Question: im using a mvc kendo grid and in that grid i want to use a multiselect. Somehow when the grid have fetched the data is says undefined for the multiselect value but when i press the update button in the grid it finds the correct values for the multiselect.

Here is the viewmodel im binding my grid to where suppliers is for the multiselect
'''
public class CustomerViewModel
{
public CustomerViewModel()
{
Suppliers = new List<SupplierViewModel>();
}
public int CustomerId { get; set; }
public string CustomerName { get; set; }
[StringLength(2, ErrorMessage = "CountryCode cannot be longer than 2 characters.")]
public string CountryCode { get; set; }
public string CustomerERPId { get; set; }
[UIHint("SupplierMultiEditor")]
public ICollection<SupplierViewModel> Suppliers { get; set; }
}
'''
here is the view for my grid:
'''
<div>
<script type="text/kendo" id="supplierTemplate">
<ul>
#for(var i = 0; i< data.length; i++){#
<li>#:data[i].Name#</li>
#}#
</ul>
</script>
<script type="text/javascript">
var supplierTemplate = kendo.template($("#supplierTemplate").html(), { useWithBlock: false });
console.log("Supplier " + supplierTemplate);
</script>
@(Html.Kendo().Grid<CustomerViewModel>()
.Name("CustomerGrid")
.Columns(col =>
{
col.Bound(c => c.CustomerName);
col.Bound(c => c.CountryCode).Filterable(false);
col.Bound(c => c.Suppliers).ClientTemplate("#=supplierTemplate(Suppliers)#").Filterable(false);
col.Command(command =>
{
command.Edit();
command.Destroy();
}).Width(220).Title("Edit/Delete");
})
.ToolBar(toolbar =>
{
toolbar.Create();
})
.Scrollable()
.Filterable(ftb => ftb.Mode(GridFilterMode.Row))
.Sortable()
.HtmlAttributes(new { style = "height:525px" })
.Pageable(pageable => pageable
.Refresh(true)
.PageSizes(true)
.ButtonCount(5))
.DataSource(dataSource => dataSource
.Ajax()
.Model(model =>
{
model.Id(s => s.CustomerId);
model.Field(s => s.Suppliers).DefaultValue(new List<SupplierViewModel>());
})
.Create(update => update.Action("CreateCustomer", "Customer"))
.Read(read => read.Action("GetCustomers", "Customer"))
.Update(update => update.Action("SaveCustomer", "Customer"))
.Destroy(destroy => destroy.Action("RemoveCustomer", "Customer"))
)
)
<script type="text/javascript">
function serialize(data) {
debugger;
for (var property in data) {
if ($.isArray(data[property])) {
serializeArray(property, data[property], data);
}
}
}
function serializeArray(prefix, array, result) {
for (var i = 0; i < array.length; i++) {
if ($.isPlainObject(array[i])) {
for (var property in array[i]) {
result[prefix + "[" + i + "]." + property] = array[i][property];
}
}
else {
result[prefix + "[" + i + "]"] = array[i];
}
}
}
</script>
'''
ANd here is the multiselect
'''
@using CUST.Presentation.Cms.ViewModel
@using Kendo.Mvc.UI
@model IEnumerable<CUST.Presentation.Cms.ViewModel.SupplierViewModel>
@(Html.Kendo().MultiSelect()
.Name("Suppliers")
.DataTextField("SupplierName")
.DataValueField("SupplierId")
.BindTo((IEnumerable<SupplierViewModel>)ViewData["CustSuppliers"])
.Placeholder("No suppliers selected")
)
'''
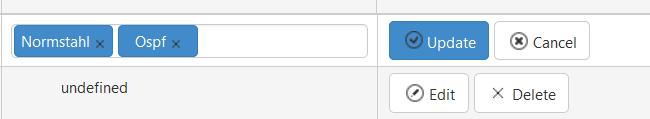
Answer: Too low score to comment, but I think you might have to change the kendo script.
'''
<script type="text/kendo" id="supplierTemplate">
<ul>
#for(var i = 0; i< data.length; i++){#
<li>#:data[i].Name#</li>
#}#
</ul>
'''
It loops through all the items in the array, which is this case is a SupplierViewModel, and I suspect that it doesn't have a property called "Name". Change the to whichever property is the one you want to display and it should work, which looks like it is SupplierName; so .